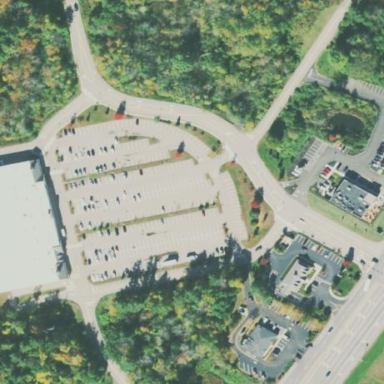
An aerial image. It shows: Retail area.